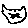
Label: cat